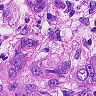
Metastatic tissue present: yes